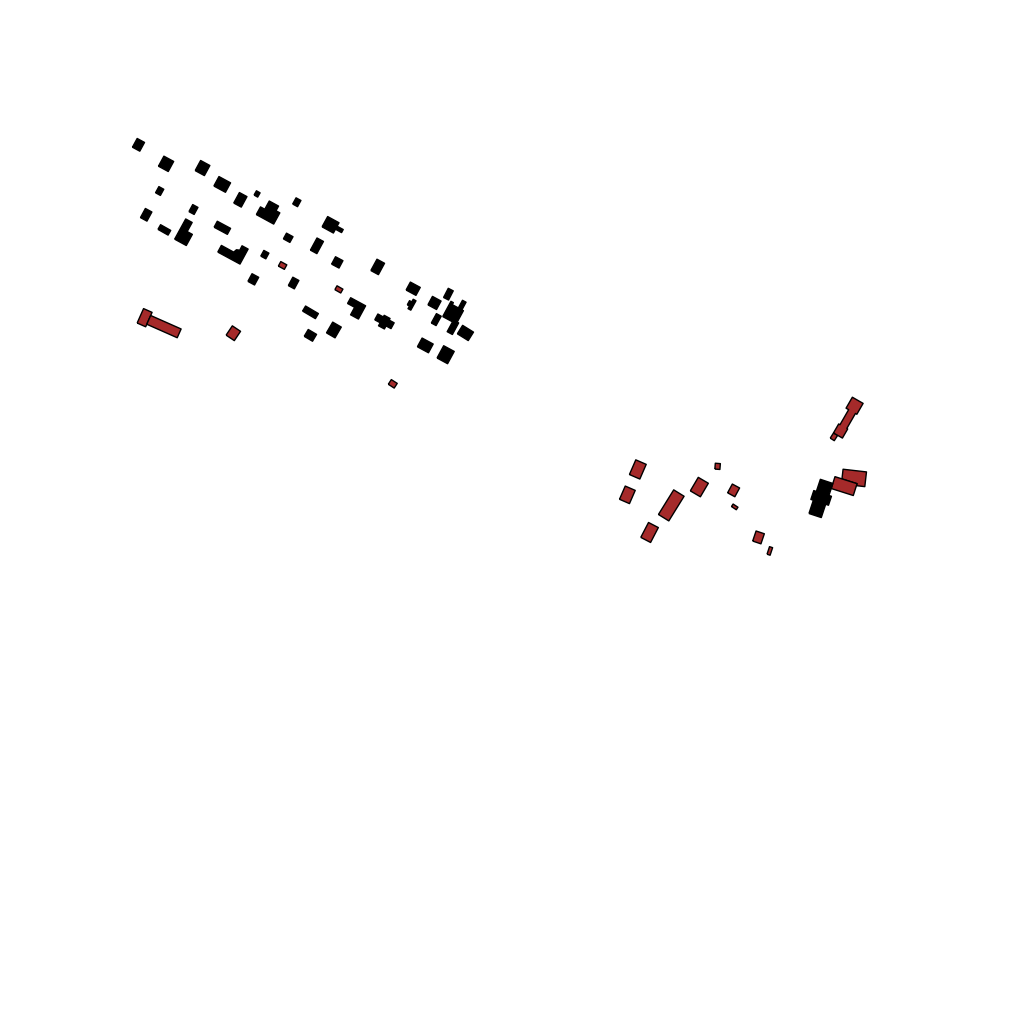
Tags: overhead vector_map, agriculture, recreation, residential, individual_rise, low_rise, density_1, Building, Facility, 1.0 km²